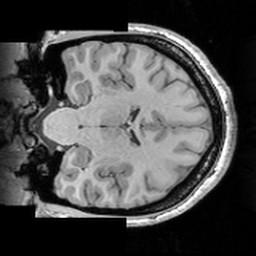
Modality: T1w
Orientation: coronal
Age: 30
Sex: female
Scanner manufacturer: siemens
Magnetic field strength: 3 T
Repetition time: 1.63 s
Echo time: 0.00311 s